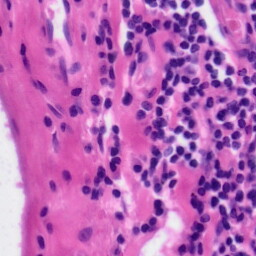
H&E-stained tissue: Tonsil